Frequency: 90000
Velocity: 0,279
Power: 7,3
Pulse duration: 0,0000001
Pass count: 1
Magnification: 10
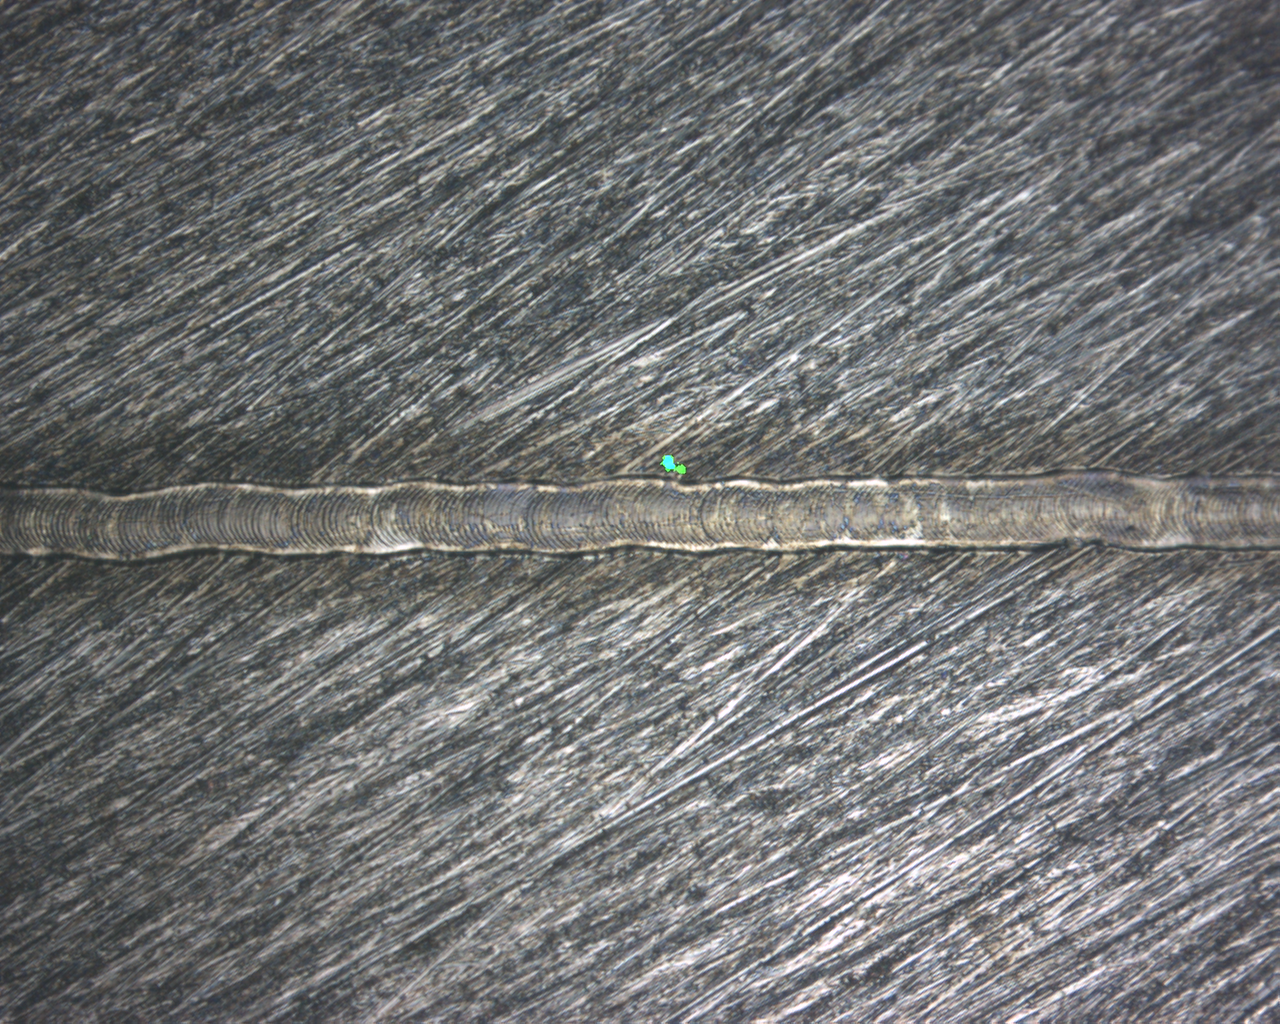
Measured width: 92.183
Other width: 6.409